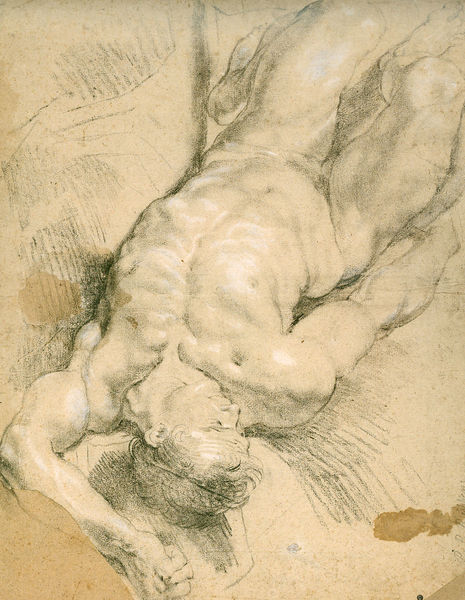
Titel: Prometheus; männlicher Akt auf dem Rücken liegend
Künstler: Peter Paul Rubens
Institution: Paris, Musée du Louvre
Schlagwörter: akt, kopf, körper, mann, nackt, weiß, braun, frau, grau, schwarz, skizze, zeichnung, arm, mensch, stamm, haare, person, beine, papier, liegen, studie, graphik, muskeln, liegend, aufsicht, muskulös, rippen, schraffur, radierung, bleistift, entwurf, gedreht, fleck, flecken, schwul, fleckig, leigend, liegt, liegender, gehöht, fehlstellen, liegefigur, weiß gehöht, 1600, arm nach oben